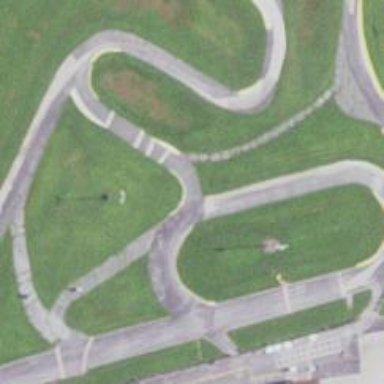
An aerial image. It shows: Karting raceway for motor sports.